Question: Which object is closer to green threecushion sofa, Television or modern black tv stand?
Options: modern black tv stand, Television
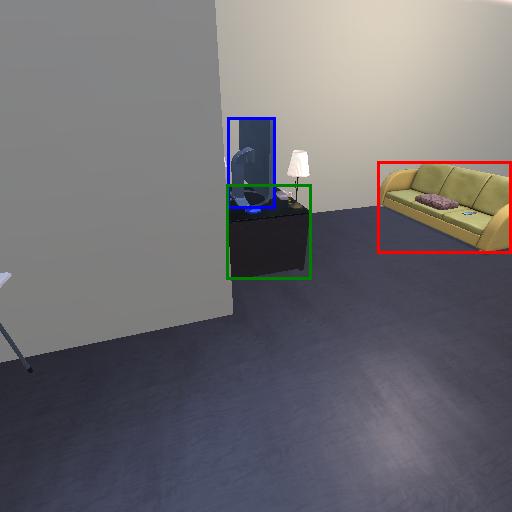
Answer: modern black tv stand